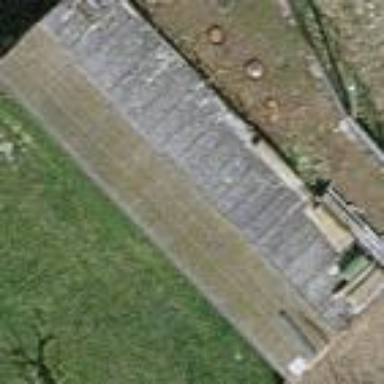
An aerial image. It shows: Shed.